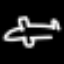
Label: airplane